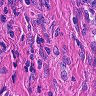
Metastatic tissue present: no